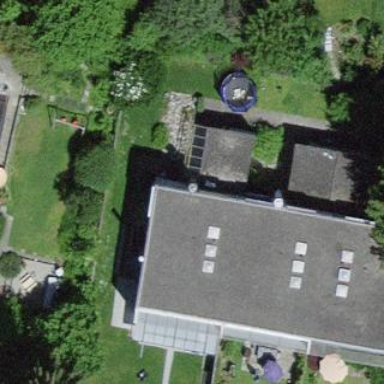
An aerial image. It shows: Flat roof terrace building.